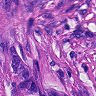
Metastatic tissue present: yes